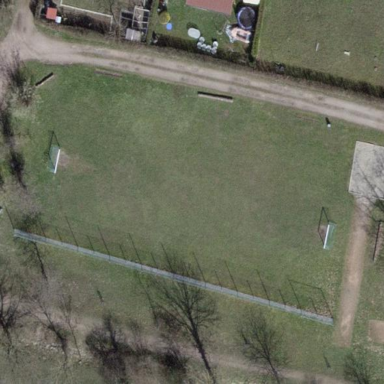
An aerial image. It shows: Soccer pitch designated for leisure and sports activities.